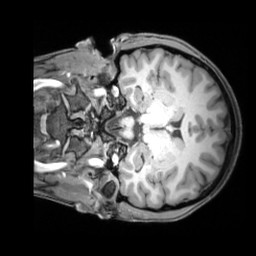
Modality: T1w
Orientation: coronal
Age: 25
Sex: female
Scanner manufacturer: siemens
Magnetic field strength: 3 T
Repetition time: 1.97 s
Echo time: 0.00206 s